Interaction volume radius: 5 \u00c5
Interaction volume height: 15 \u00c5
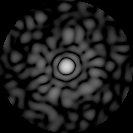
Disorder parameter: 0.8798